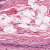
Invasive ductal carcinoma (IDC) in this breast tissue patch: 0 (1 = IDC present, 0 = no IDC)